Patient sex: F
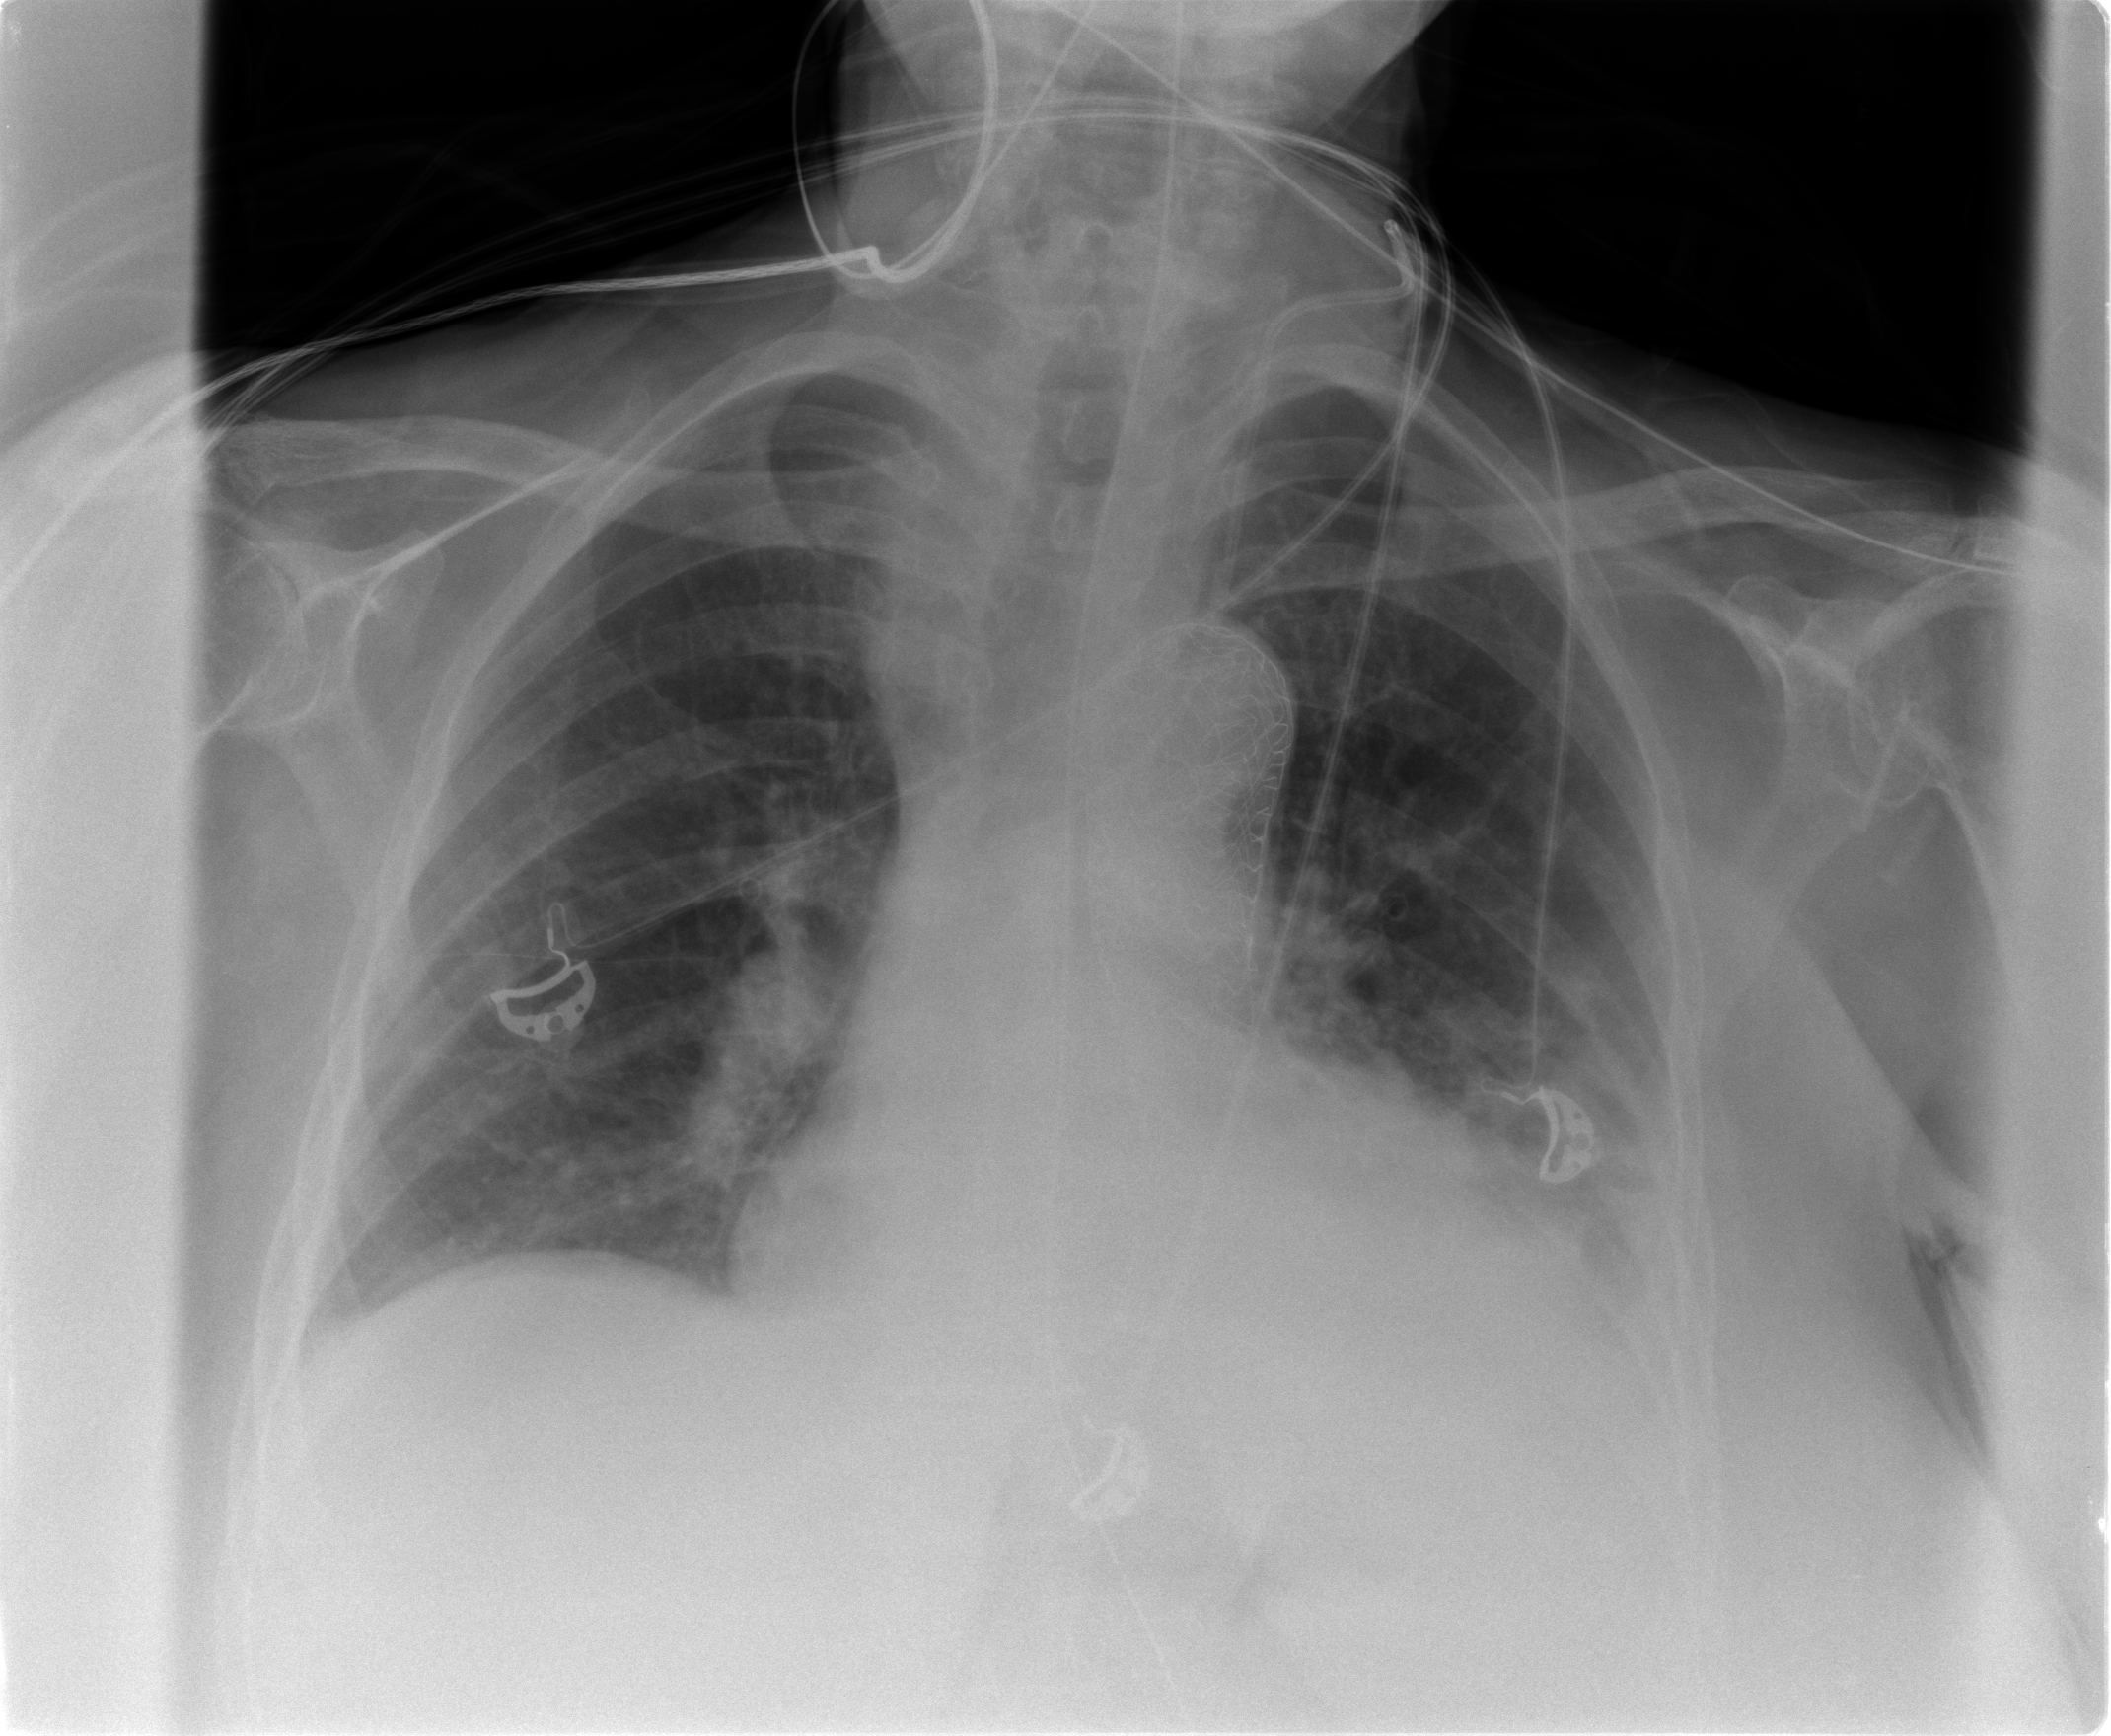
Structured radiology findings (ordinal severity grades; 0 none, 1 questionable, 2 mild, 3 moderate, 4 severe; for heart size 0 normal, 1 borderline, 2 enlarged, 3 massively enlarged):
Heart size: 1
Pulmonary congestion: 2
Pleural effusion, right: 1
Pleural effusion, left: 2
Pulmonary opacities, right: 2
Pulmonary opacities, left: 1
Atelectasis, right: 2
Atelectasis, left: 2